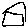
Label: house